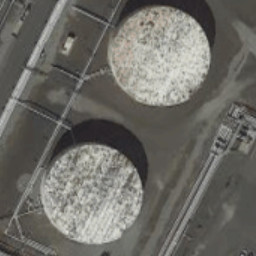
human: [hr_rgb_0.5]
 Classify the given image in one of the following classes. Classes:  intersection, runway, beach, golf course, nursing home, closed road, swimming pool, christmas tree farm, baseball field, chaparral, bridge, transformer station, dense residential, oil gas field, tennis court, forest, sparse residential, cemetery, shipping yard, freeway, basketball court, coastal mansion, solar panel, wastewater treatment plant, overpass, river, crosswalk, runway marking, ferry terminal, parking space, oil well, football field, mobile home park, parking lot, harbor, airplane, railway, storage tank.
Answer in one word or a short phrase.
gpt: storage tank